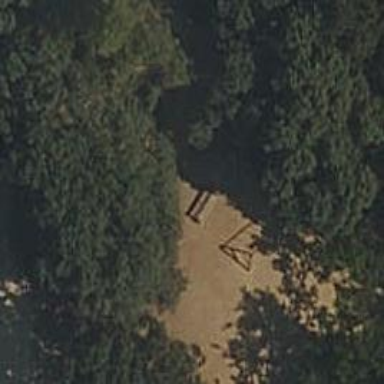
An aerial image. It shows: Playground with swings.